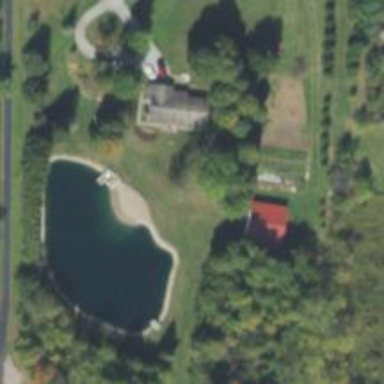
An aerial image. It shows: Pond in swimming area surrounded by leisure land.